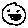
Label: smiley face